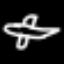
Label: airplane